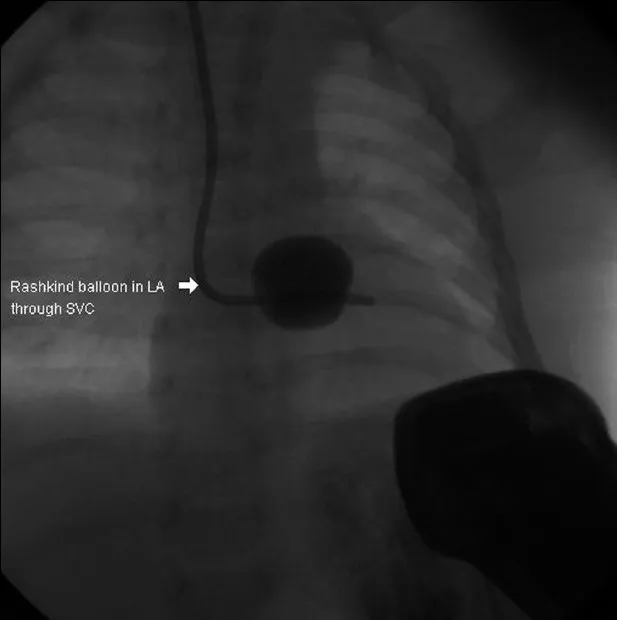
Rashkind balloon in LA, which was passed through the PFO after pre-shaping it with pacemaker lead stylet.
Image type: radiology (x_ray)